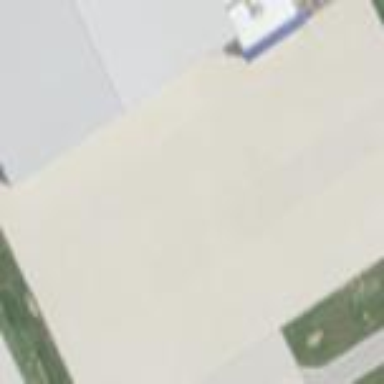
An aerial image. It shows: Apron at the airport.